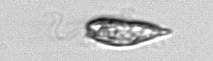
Label: Euglena